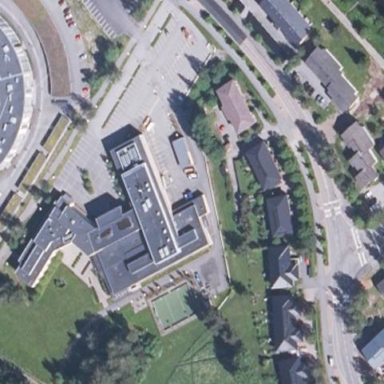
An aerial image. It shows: School building.